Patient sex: F
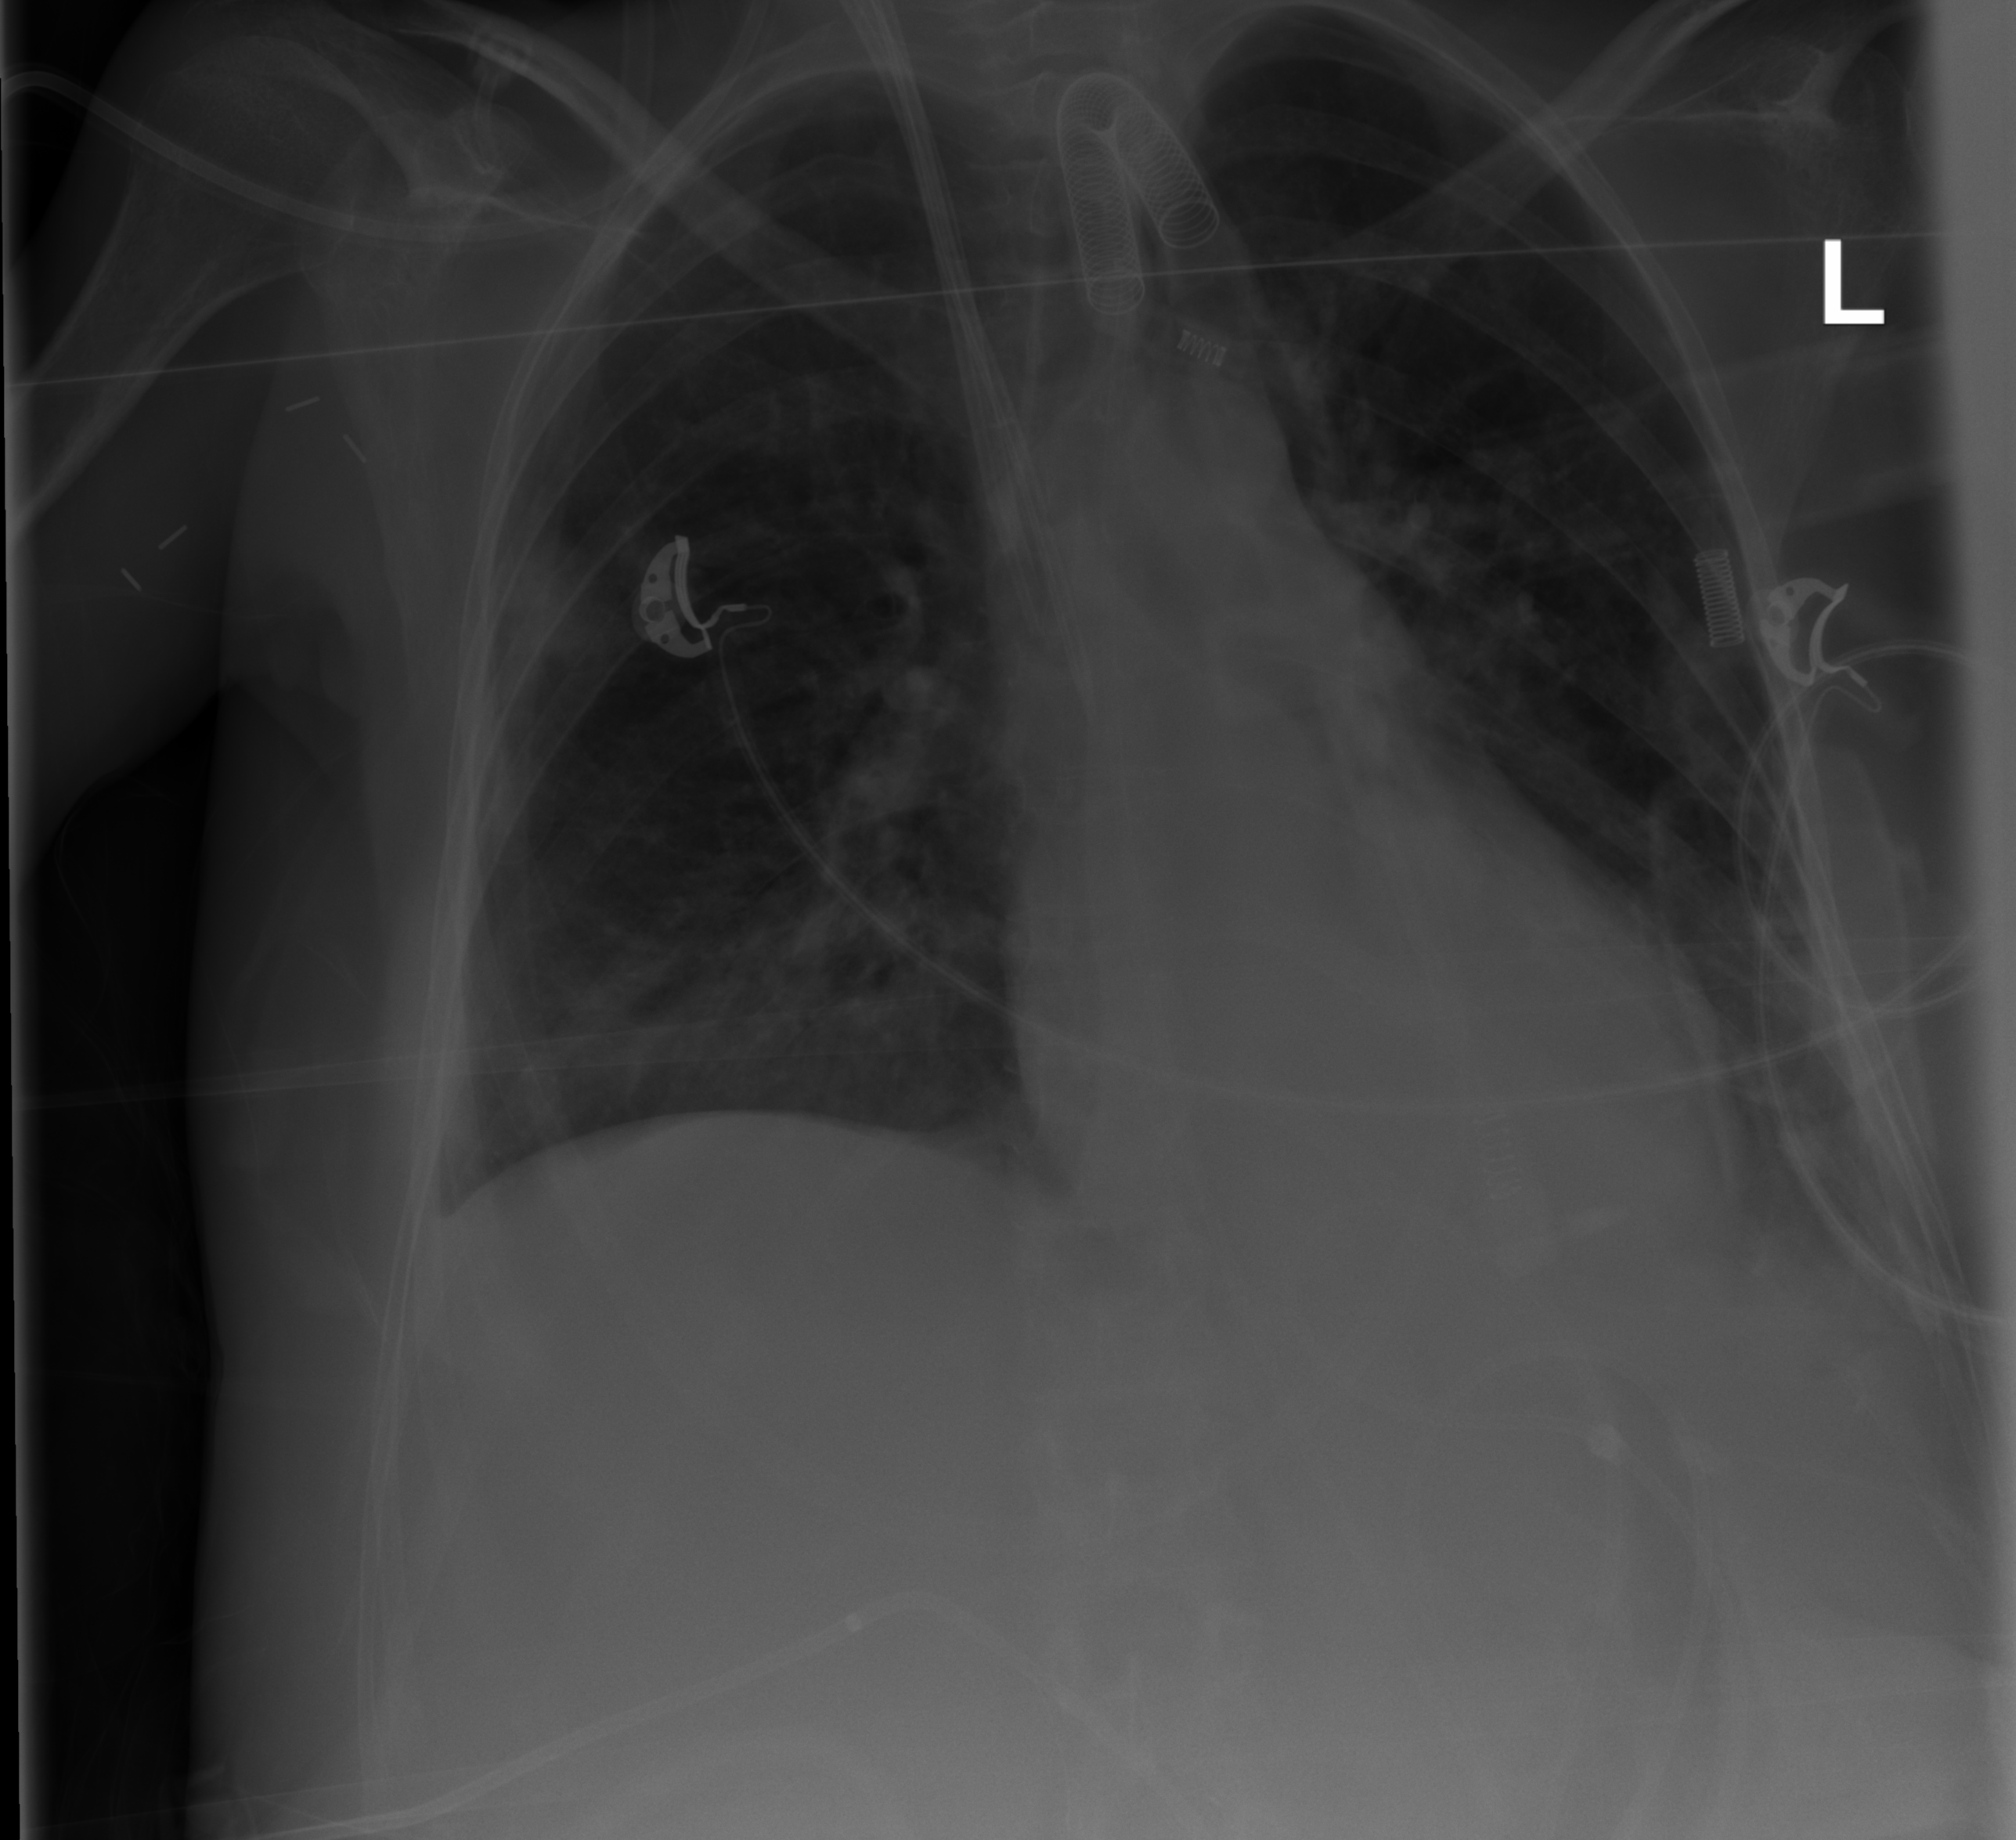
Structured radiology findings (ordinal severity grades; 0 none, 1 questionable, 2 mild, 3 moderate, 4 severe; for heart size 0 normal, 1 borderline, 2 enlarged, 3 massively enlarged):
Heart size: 0
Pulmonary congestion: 0
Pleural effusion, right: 2
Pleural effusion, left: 2
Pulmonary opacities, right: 2
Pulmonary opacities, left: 2
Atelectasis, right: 2
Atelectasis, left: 2